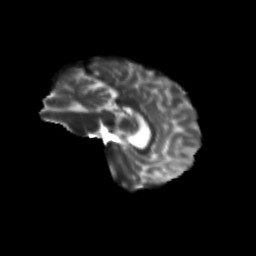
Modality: T2w
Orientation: sagittal
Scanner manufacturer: siemens
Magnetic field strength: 3 T
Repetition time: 9.2 s
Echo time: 0.084 s